Question: I wanna find the next ID (ID_Titel) by selecting ID_Artiest. I try it by using LINQ (lambda-query). What do I do wrong.
By example:

For ID_Artiest 2, I wanna have ID_Titel n+1.
First I try it without .DefaultIfEmpty(). and then I get a message:
Second I try it with .DefaultIfEmpty().: And then I get the message:
This is the source:
'''
private void UpdateTitel(NoteringDataType itemDezeWeek)
...
...
TitelDataType titel = new TitelDataType();
if (Titelslijst.Count > 0)
titel.ID_Titel = Titelslijst.Where(t => t.ID_Artiest == itemDezeWeek.ID_Artiest).OrderBy(t => t.ID_Titel).DefaultIfEmpty().Max(t => t.ID_Titel) + 1;
else
titel.ID_Titel = 1;
'''
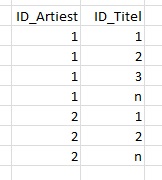
Answer: Both of the errors you got are expected if the first 'Where' doesn't find any matching values.
Please try this:
'''
titel.ID_Titel = Titelslijst.Where(t => t.ID_Artiest == itemDezeWeek.ID_Artiest)
.Select(t => t.ID_Titel)
.OrderByDescending(t => t)
.FirstOrDefault() + 1;
'''
Since the 'Select' transforms the collection to an enumeration of 'int's (I am assuming), the '.FirstOrDefault()' should return '0' if the 'Where()' didn't return any matches. In your code, '.DefaultIfEmpty()' would have returned an 'IEnumerable<T>' containing 'null' because it was called on an enumeration of whatever 'Titelslijst' contains.